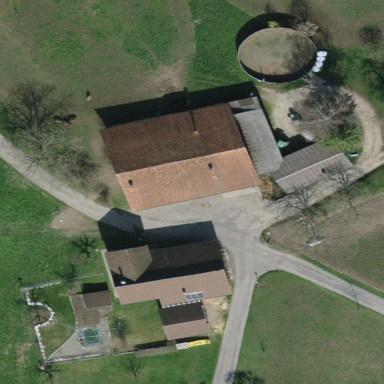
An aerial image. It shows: Farmyard in rural farm setting.